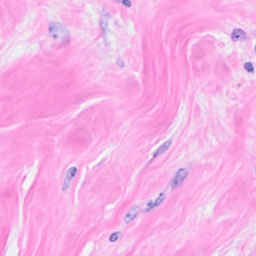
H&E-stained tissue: Breast